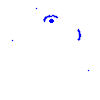
Particle: electron